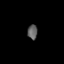
Tissue: lung
Cell type: Endothelial cells
Senescence score: 0.673
Nuclear area (px): 144
Mean DAPI intensity: 92.583